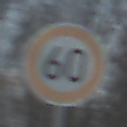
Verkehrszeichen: Geschwindigkeit60
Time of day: SunriseSunset
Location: Outdoor (RoadRail)
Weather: PartlyCloudy
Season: NotSpecified
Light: Natural